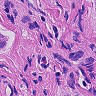
Metastatic tissue present: yes